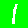
Digit: 1